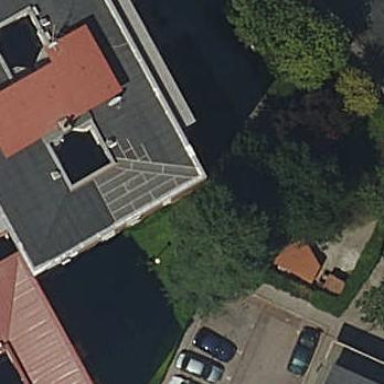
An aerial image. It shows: Image showing building with apartments.